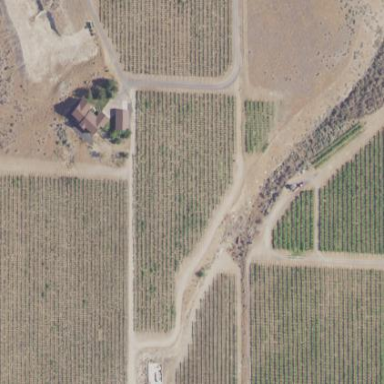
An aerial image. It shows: Vineyard growing grapes.